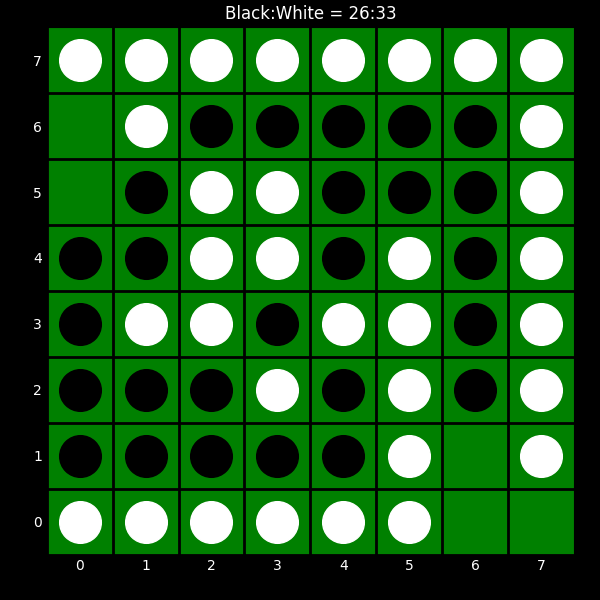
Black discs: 26
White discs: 33